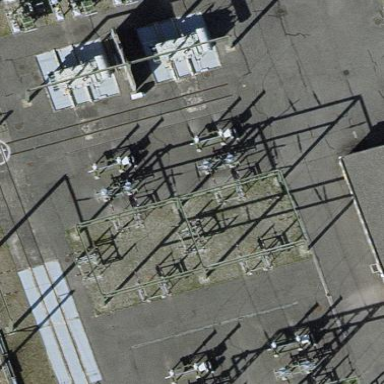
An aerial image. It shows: Outdoor power substation specifically designed for traction. It is enclosed by fence.